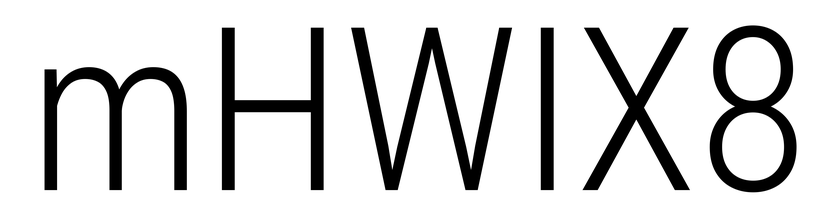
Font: Roboto_Condensed_Light